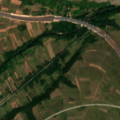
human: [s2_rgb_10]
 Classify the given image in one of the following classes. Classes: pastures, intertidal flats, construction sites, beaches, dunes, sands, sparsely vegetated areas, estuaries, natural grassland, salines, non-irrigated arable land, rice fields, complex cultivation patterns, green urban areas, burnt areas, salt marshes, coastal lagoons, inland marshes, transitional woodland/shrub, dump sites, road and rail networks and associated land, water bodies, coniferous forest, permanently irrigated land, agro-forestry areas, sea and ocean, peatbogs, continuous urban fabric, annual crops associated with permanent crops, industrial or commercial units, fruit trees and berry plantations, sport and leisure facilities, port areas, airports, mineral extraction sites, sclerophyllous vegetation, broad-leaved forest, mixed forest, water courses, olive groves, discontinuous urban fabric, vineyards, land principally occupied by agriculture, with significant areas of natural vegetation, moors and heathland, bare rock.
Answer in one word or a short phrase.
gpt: non-irrigated arable land, complex cultivation patterns, land principally occupied by agriculture, with significant areas of natural vegetation, natural grassland